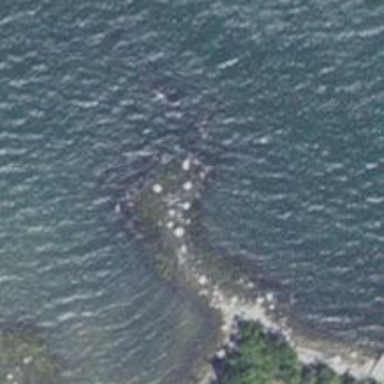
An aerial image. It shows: Natural rock reef.